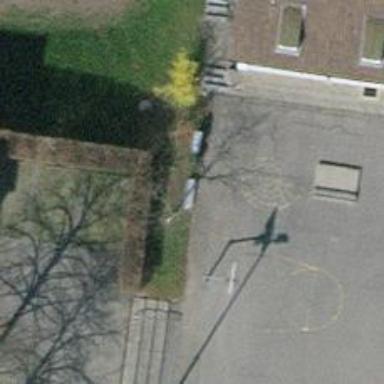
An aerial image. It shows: White bench.